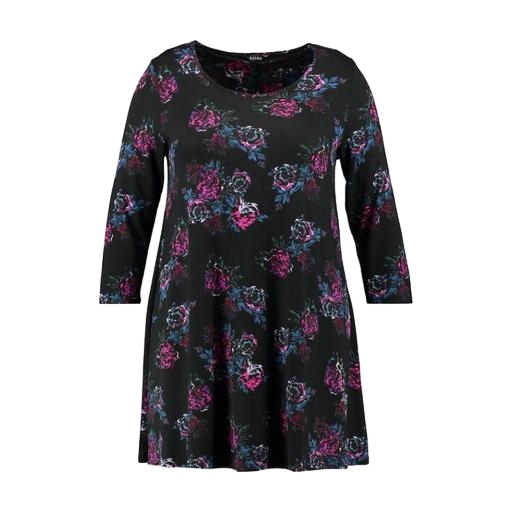
black plus size printed t-shirt only macy, black tunic floral print, multicolor floral-print t-shirt only macy, white background